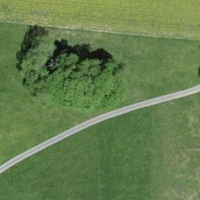
EUNIS habitat code: 25
Species observed at this site:
Cardamine pratensis